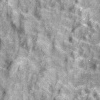
Atmospheric dust classification: not_dusty